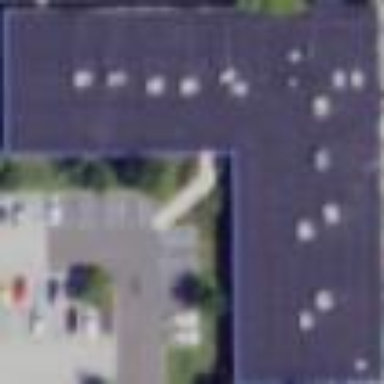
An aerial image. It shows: Office building.